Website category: sports
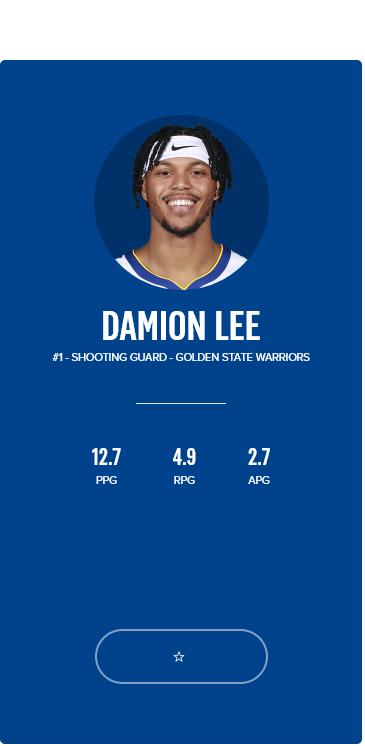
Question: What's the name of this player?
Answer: DAMION LEE

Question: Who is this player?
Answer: DAMION LEE

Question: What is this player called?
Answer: DAMION LEE

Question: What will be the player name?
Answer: DAMION LEE

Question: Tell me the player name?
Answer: DAMION LEE

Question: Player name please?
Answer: DAMION LEE

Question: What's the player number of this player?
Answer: #1

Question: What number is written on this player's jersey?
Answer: #1

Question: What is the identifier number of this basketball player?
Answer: #1

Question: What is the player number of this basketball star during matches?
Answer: #1

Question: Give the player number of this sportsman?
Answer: #1

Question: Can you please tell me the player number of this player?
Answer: #1

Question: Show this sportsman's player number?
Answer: #1

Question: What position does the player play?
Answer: SHOOTING GUARD

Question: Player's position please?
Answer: SHOOTING GUARD

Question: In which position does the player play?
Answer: SHOOTING GUARD

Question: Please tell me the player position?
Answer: SHOOTING GUARD

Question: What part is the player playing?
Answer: SHOOTING GUARD

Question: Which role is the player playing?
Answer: SHOOTING GUARD

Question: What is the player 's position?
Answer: SHOOTING GUARD

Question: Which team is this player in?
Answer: GOLDEN STATE WARRIORS

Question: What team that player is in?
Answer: GOLDEN STATE WARRIORS

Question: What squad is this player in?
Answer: GOLDEN STATE WARRIORS

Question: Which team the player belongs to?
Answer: GOLDEN STATE WARRIORS

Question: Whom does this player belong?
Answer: GOLDEN STATE WARRIORS

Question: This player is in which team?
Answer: GOLDEN STATE WARRIORS

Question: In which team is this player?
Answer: GOLDEN STATE WARRIORS

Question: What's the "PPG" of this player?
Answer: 12.7

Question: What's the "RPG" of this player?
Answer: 4.9

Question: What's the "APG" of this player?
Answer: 2.7

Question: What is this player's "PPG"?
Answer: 12.7

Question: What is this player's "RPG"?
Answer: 4.9

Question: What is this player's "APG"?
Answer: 2.7

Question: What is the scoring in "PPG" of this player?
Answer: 12.7

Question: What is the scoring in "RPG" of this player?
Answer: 4.9

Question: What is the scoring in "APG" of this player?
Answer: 2.7

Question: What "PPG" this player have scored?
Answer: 12.7

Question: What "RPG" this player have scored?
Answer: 4.9

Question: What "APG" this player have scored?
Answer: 2.7

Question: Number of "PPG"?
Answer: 12.7

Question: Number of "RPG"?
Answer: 4.9

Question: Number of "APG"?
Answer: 2.7

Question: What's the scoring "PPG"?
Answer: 12.7

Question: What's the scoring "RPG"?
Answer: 4.9

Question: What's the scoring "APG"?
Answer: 2.7